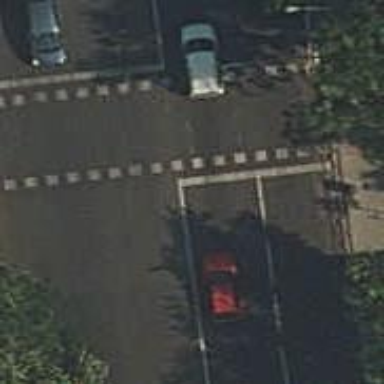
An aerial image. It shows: Tertiary road with asphalt surface.